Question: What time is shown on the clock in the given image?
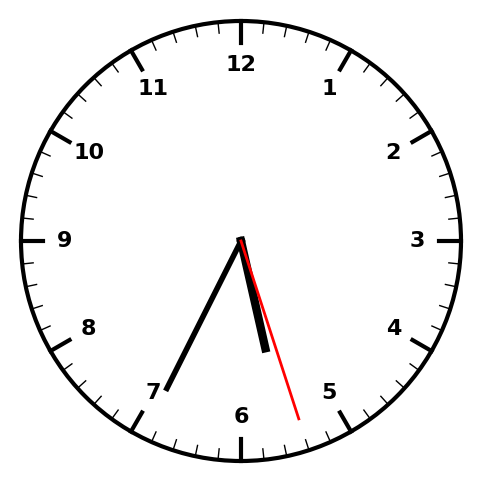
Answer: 05:34:27